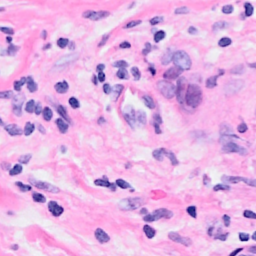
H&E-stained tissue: Breast